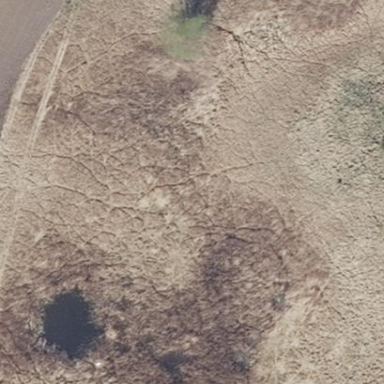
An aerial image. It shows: Wetland area dominated by reedbeds.